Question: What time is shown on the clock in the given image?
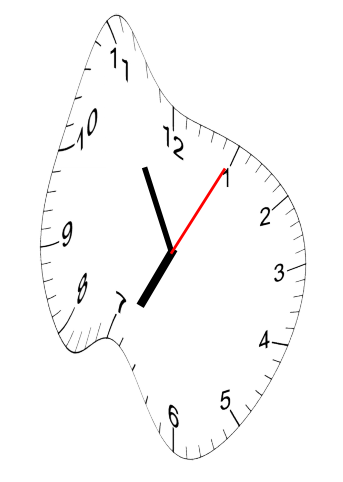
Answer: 06:55:05